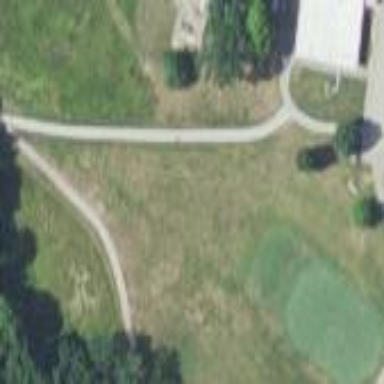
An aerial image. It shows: Golf fairway surrounded by grass.